Question: I have a package named utilities which has several sub-packages. The utilities package has no classes by itself but the sub-packages do.
I can import all the classes from the sub-packages one by one by doing this:
'''
import utilities.consoleredirect.MessageConsole;
import utilities.generalutils.Helper;
import utilities.generalutils.Pair;
import utilities.generalutils.PropertiesUtils;
import utilities.sqlhandling.Connector;
import utilities.sqlhandling.SQLDatabase;
import utilities.sqlhandling.User;
import utilities.tweetshandling.TwitterTools;
import utilities.tweetshandling.WordCounting;
'''
But if I try to do 'import utilities.*;' I get the error that the package does not exist (in my IDE - NetBeans) but if I try to create the package then I get the error that the file already exists. The folder structure is correct, this is it for easier visualization:

So why can't I just do 'import utilities.*;' and I have to manually import every class?
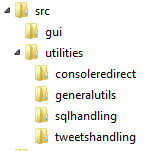
Answer: You can't use a wildcard in an import statement to import other , it's just for classes.
So you could do:
'''
import utilities.consoleredirect.*;
import utilities.generalutils.*;
import utilities.sqlhandling.*;
import utilities.tweetshandling.*;
'''
If you're using a sensible IDE, you won't need to think about this very much. Just try and use a class by name and the import statement will be added automagically.